Question: I am simply trying to display hierarchical Data in a TreeView, but I just can't figure out how to make it display more than the First two Levels. (And i have read almost evry TreeView post, maybe the problem is my (miss)understatement of the Bindings in this case)
I have simplyfied my Datastructure for this test:
'''
public class Node
{
public List<Node> Children { get; set; }
public Node Parent { get; set; }
public string Expression { get; set; }
}
'''
Xaml currently looks like this: (Please notice that I have changed it several times now, but this here is the original state i have come up with: )
'''
<Window x:Class="Klammern_Test.MainWindow"
xmlns="http://schemas.microsoft.com/winfx/2006/xaml/presentation"
xmlns:x="http://schemas.microsoft.com/winfx/2006/xaml"
xmlns:local="clr-namespace:Klammern_Test"
Title="MainWindow" Height="439" Width="402">
<Window.Resources>
<HierarchicalDataTemplate DataType="{x:Type local:Node}">
<TreeViewItem ItemsSource="{Binding Children}" Header="{Binding Expression}"/>
</HierarchicalDataTemplate>
</Window.Resources>
<Grid>
<TreeView ItemsSource="{Binding Root}" Margin="12,41,12,12" Name="treeView" />
</Grid>
</Window>
'''
And this is how I am trying to Populate my Treeview:
'''
public partial class MainWindow : Window
{
public Node Root { get; set; }
public MainWindow()
{
InitializeComponent();
DataContext = this;
}
private void StartButton_Click(object sender, RoutedEventArgs e)
{
Parser = new StringParser();
Root = Parser.Parse(Tbx_Eingabe.Text);
treeView.Items.Add(PopulateTreeView(Root));
}
private TreeViewItem PopulateTreeView(Node node)
{
TreeViewItem treeViewItem = new TreeViewItem();
treeViewItem.IsExpanded = true;
treeViewItem.Header = node.Expression;
foreach (Node child in node.Children)
{
treeViewItem.Items.Add(new TreeViewItem() { Header = child.Expression });
if (child.Children.Count > 0)
{
PopulateTreeView(child);
}
}
return treeViewItem;
}
}
'''
What am I missing?
## EDIT:
After trying around with almulo's hints, I found this with the Snoop-tool, but I can't tell what it means at all, I have found no other red line and no entry to the Binding Errors column at all.

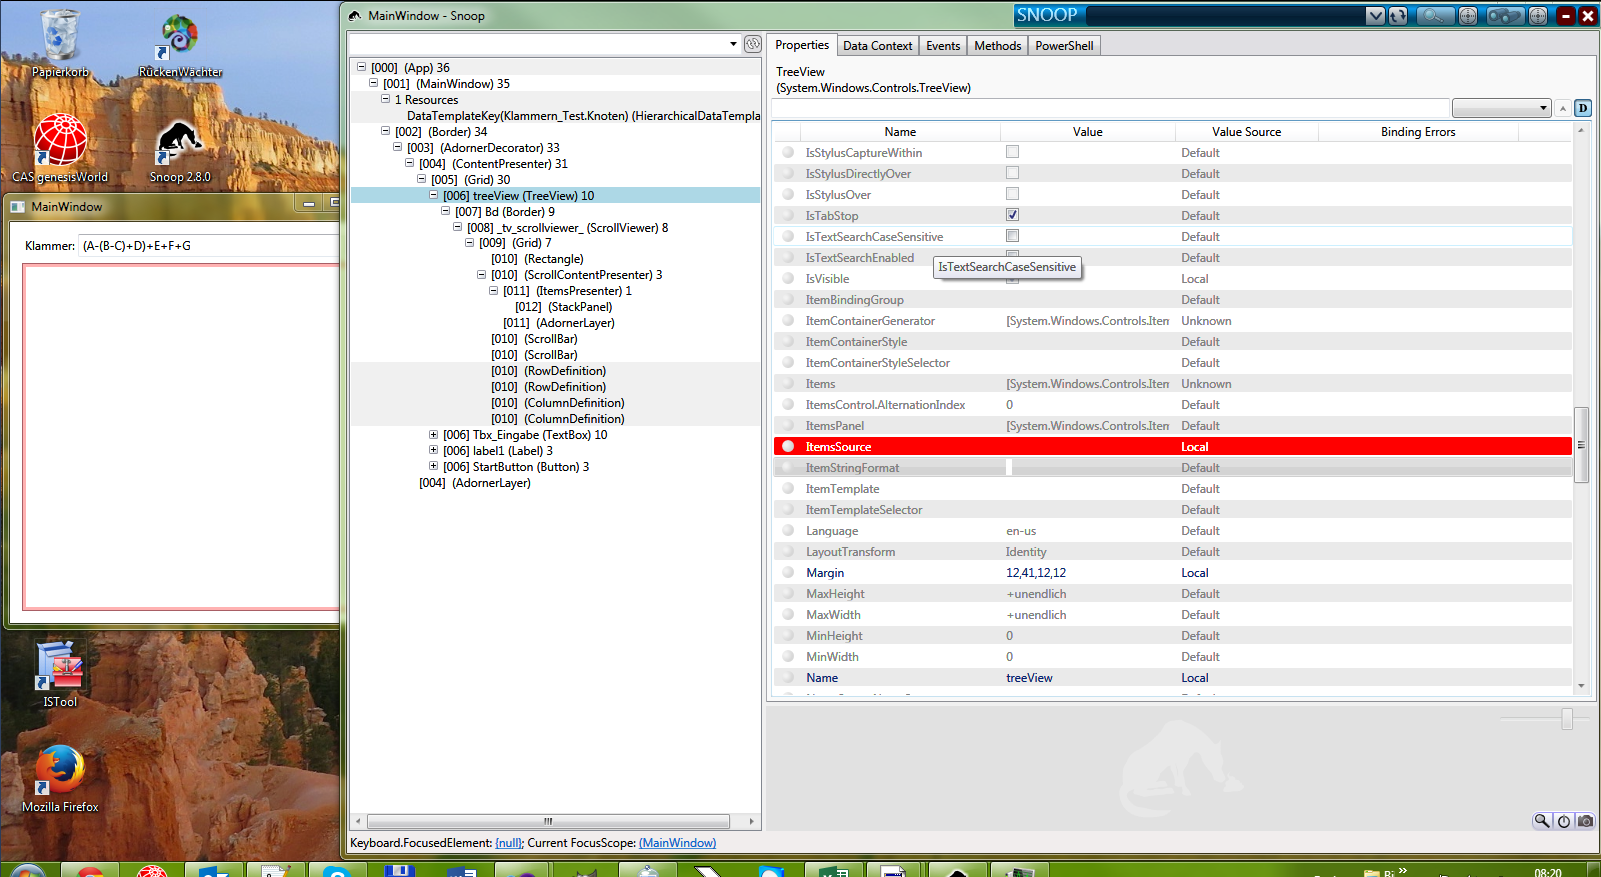
Answer: Using a 'TreeViewItem' inside a 'HierarchicalDataTemplate' which is what your TreeView's TreeViewItems will use to create themselves is... confusing.
Inside your 'HierarchicalDataTemplate' you should just add the controls you want the item "header" to have. In this case, I guess it should be a 'TextBlock' since you just wanna show some text.
Then use the 'HierarchicalDataTemplate.ItemSource' property to bind the children of your node.
'''
<Window.Resources>
<HierarchicalDataTemplate DataType="{x:Type local:Node}"
ItemsSource="{Binding Children}">
<TextBlock Text="{Binding Expression}" />
</HierarchicalDataTemplate>
</Window.Resources>
'''
Also, in you code-behind, you shouldn't manipulate the 'TreeView.Items' or the 'TreeViewItem.Items' directly, since you are already using Bindings and the 'ItemsSource' properties.
Instead, remove the 'PopulateTreeView' method and let your 'Root' property work as items source for the TreeView. But in order for this to work, you'll have to notify the view when the 'Root' property changes its value.
To do so, implement the 'INotifyPropertyChanged' interface and fire the 'PropertyChanged' event every time 'Root' changes.
The ItemsControl property 'ItemsSource' expects a collection (more specifically, an 'IEnumerable'), so 'Root' needs to be one. Even if it has a single item, like this:
'''
public class MainWindow : INotifyPropertyChanged
{
public event PropertyChangedEventHandler PropertyChanged;
// ...
private void StartButton_Click(object sender, RoutedEventArgs e)
{
Parser = new StringParser();
Root = new Node[] { Parser.Parse(Tbx_Eingabe.Text) };
if (PropertyChanged != null)
PropertyChanged(this, new PropertyChangedEventArgs("Root"));
}
// ...
}
'''